Question: So I'm making a paint app in C# and it works by marking a point when the user clicks on the paint panel, then while the user has his/her mouse down drawing a line when the mouse is moved to the new position; I'm learning C# so its pretty basic. Now everything's fine until I size up the pen, when I do that the lines start to look super weird? Does anyone know any possible solutions to make the line look normal?

here's my code, I'm using a windows form app:
'''
using System;
using System.Collections.Generic;
using System.ComponentModel;
using System.Data;
using System.Drawing;
using System.Linq;
using System.Text;
using System.Threading.Tasks;
using System.Windows.Forms;
using Microsoft.VisualBasic;
using System.Drawing.Drawing2D;
namespace paintApplication
{
public partial class frmPaintApp : Form
{
/// <summary>
/// variables
/// </summary>
bool shouldPaint = false;
Point prePoint;
float penSize = 1;
Graphics g;
ColorDialog cd = new ColorDialog();
public frmPaintApp()
{
InitializeComponent();
g = pnlPaintPanel.CreateGraphics();
g.SmoothingMode = SmoothingMode.AntiAlias;
}
private void msPensize_Click(object sender, EventArgs e)
{
if (float.TryParse(msTxtchoosesize.Text , out penSize))
{
msTxtchoosesize.Text = "";
}
}
private void pnlPaintPanel_MouseDown(object sender, MouseEventArgs e)
{
shouldPaint = true;
prePoint = new Point(e.X, e.Y);
}
private void pnlPaintPanel_MouseUp(object sender, MouseEventArgs e)
{
shouldPaint = false;
}
private void pnlPaintPanel_MouseMove(object sender, MouseEventArgs e)
{
Pen p = new Pen(cd.Color, penSize);
if (shouldPaint == true)
{
g.DrawLine(p, prePoint, new Point(e.X, e.Y));
}
prePoint = new Point(e.X, e.Y);
}
private void msChoosecolor_Click(object sender, EventArgs e)
{
cd.ShowDialog();
}
private void frmPaintApp_ResizeEnd(object sender, EventArgs e)
{
g = pnlPaintPanel.CreateGraphics();
g.SmoothingMode = SmoothingMode.AntiAlias;
}
private void msClear_Click(object sender, EventArgs e)
{
g.Clear(pnlPaintPanel.BackColor);
}
private void msExit_Click(object sender, EventArgs e)
{
this.Close();
}
private void pnlPaintPanel_Paint(object sender, PaintEventArgs e)
{
}
}
}
'''
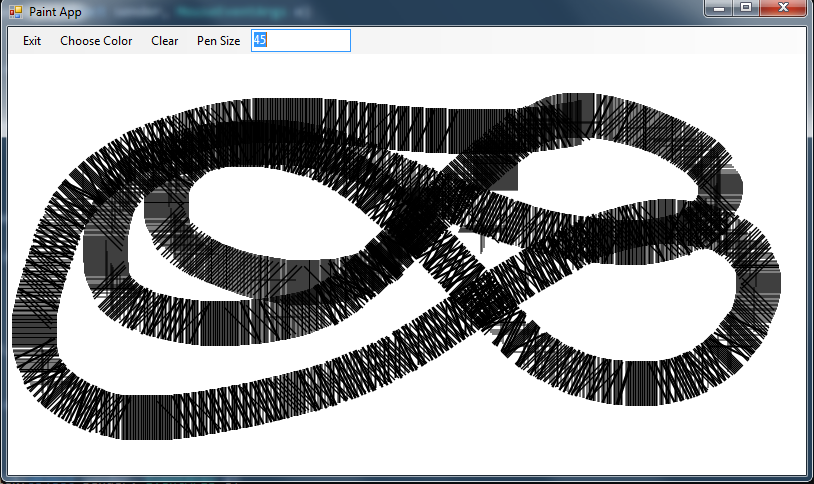
Answer: Besides my comments regarding using CreateGraphics, etc, try changing your LineCaps (and dispose of your pen, you're leaking memory):
'''
using (Pen p = new Pen(Color.Black, penSize)) {
p.StartCap = LineCap.Round;
p.EndCap = LineCap.Round;
if (shouldPaint) {
g.DrawLine(p, prePoint, new Point(e.X, e.Y));
}
}
'''